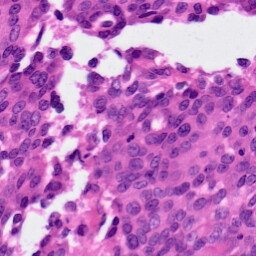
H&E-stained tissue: Ovarian